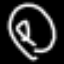
Label: donut